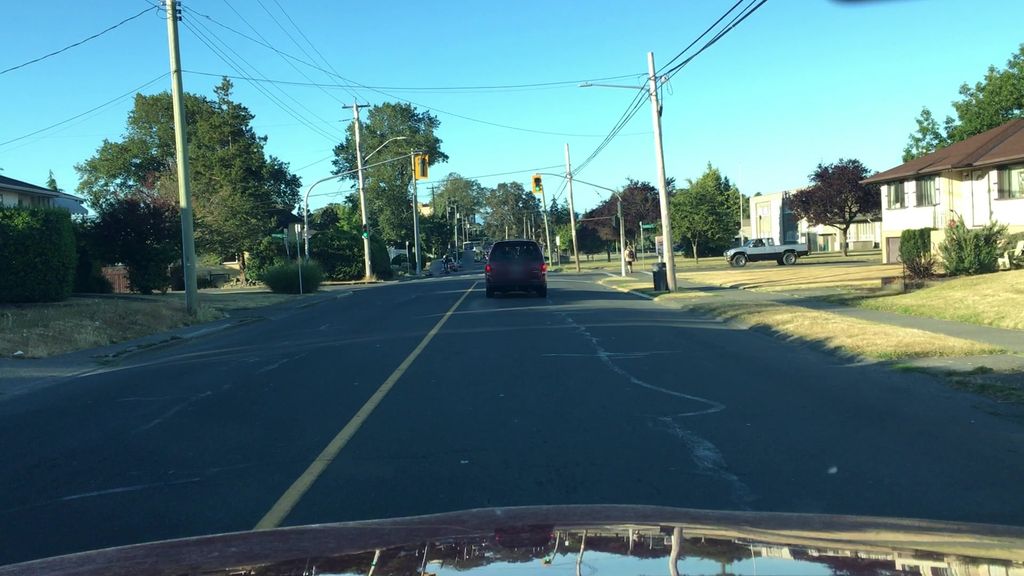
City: victoria